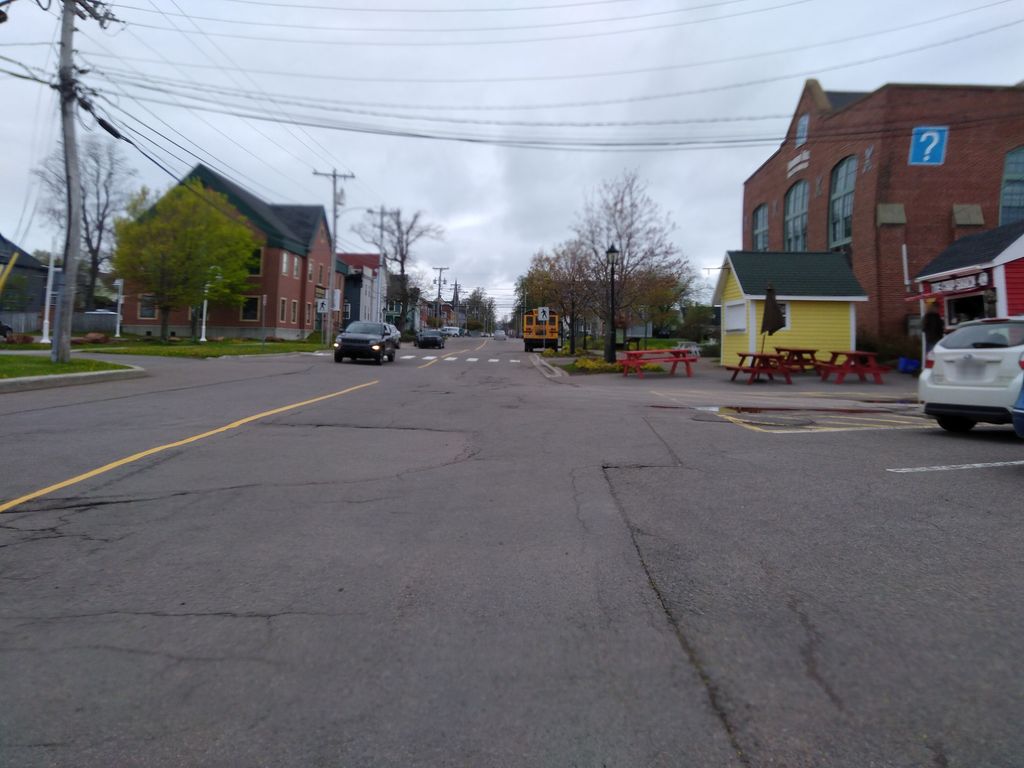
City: charlottetown